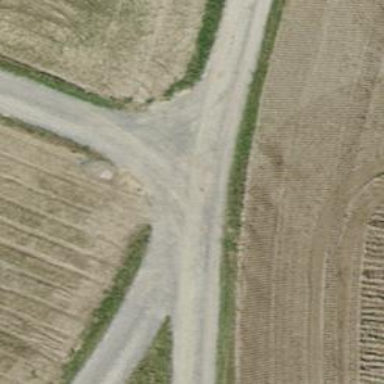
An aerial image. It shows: Pebblestone track with grade3 tracktype.